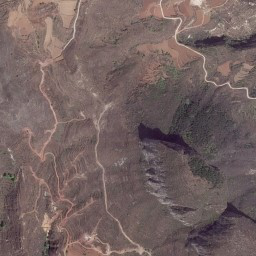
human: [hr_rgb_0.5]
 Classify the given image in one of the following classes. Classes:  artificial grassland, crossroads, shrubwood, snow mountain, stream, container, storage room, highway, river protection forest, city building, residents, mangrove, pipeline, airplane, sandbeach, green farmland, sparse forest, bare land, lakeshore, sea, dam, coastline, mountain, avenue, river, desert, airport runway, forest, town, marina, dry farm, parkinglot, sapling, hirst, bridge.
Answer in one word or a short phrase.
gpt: mountain